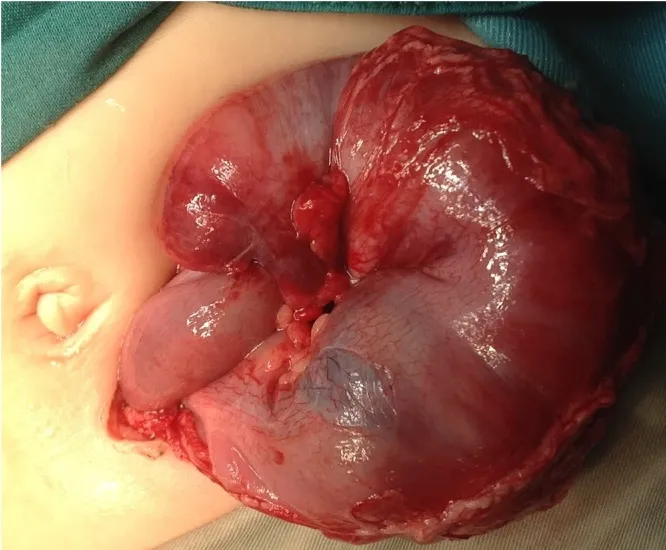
Intraoperative photograph showing ileocolic intussusception.
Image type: medical_photograph (other_medical_photograph)